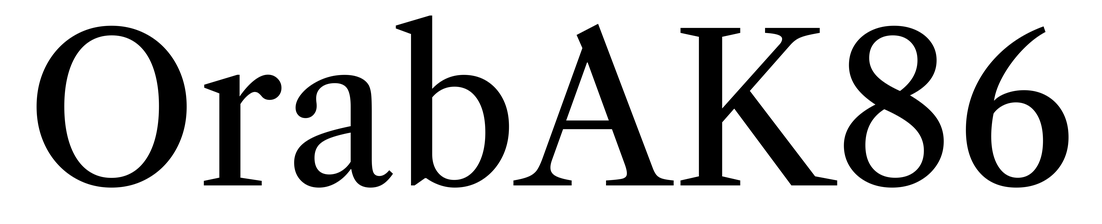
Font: LibreCaslonText_Regular